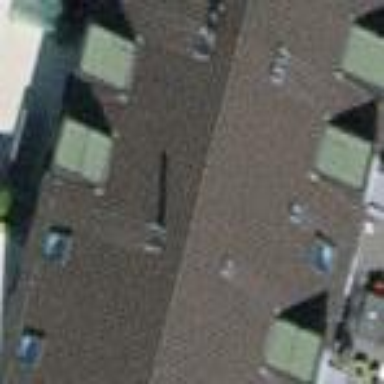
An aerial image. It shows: Building with tiled roof.